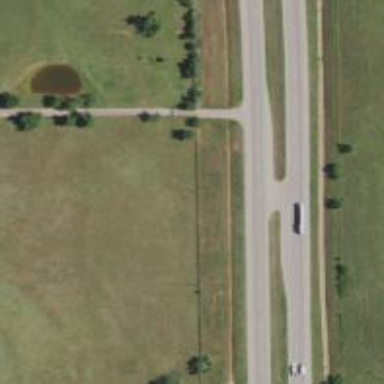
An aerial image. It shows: Trunk link highway.